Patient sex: F
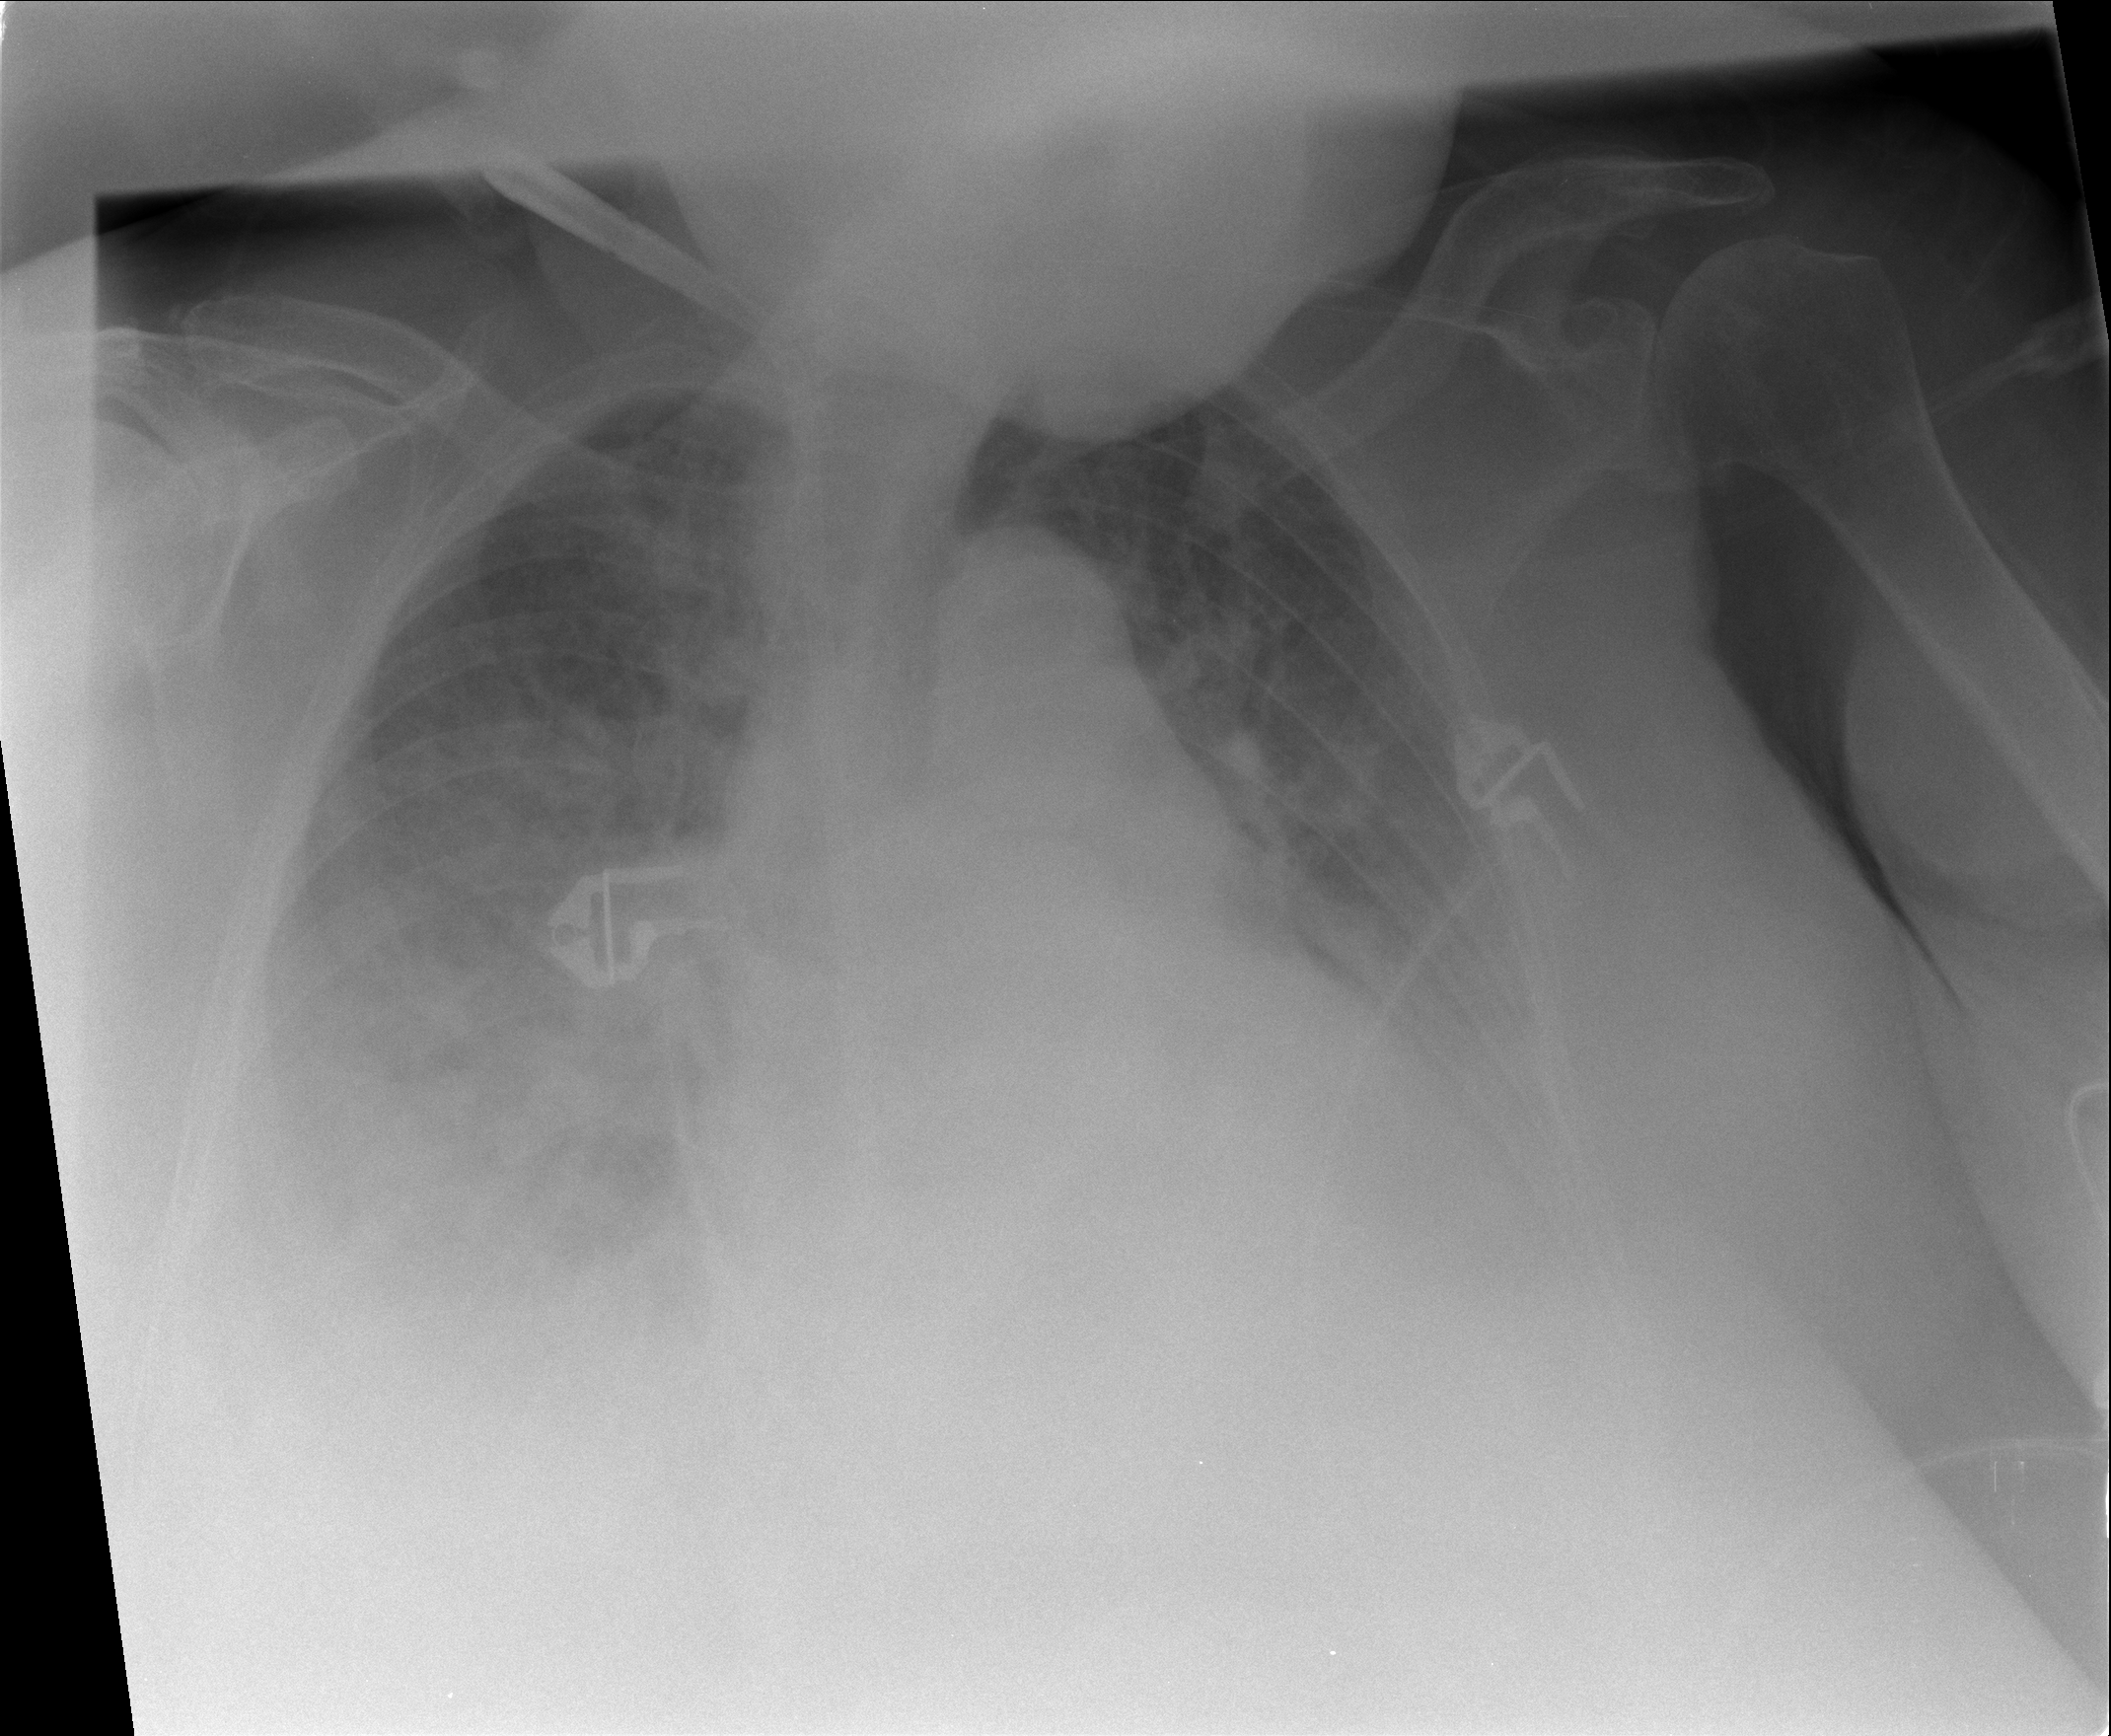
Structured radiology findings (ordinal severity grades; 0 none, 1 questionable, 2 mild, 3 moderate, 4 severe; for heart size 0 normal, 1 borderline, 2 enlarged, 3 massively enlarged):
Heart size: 2
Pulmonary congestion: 2
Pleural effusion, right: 3
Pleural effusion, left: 2
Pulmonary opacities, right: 0
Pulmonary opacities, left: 2
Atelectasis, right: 2
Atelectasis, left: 2